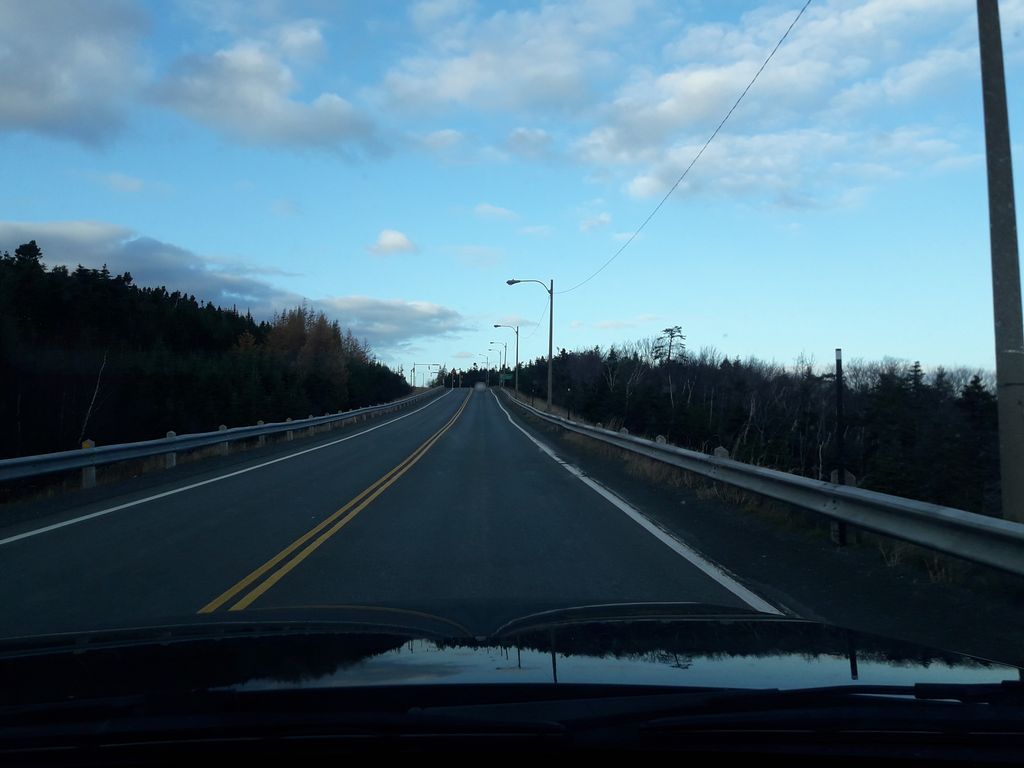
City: st_johns